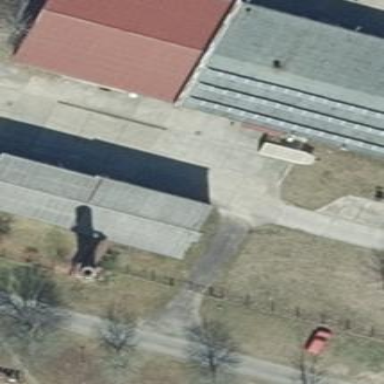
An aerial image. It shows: White building with gabled grey roof. The roof is oriented along the building.